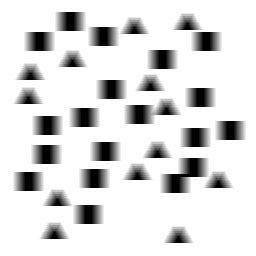
Squares: 19
Triangles: 13
Stars: 0
Total shapes: 32